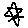
Label: star